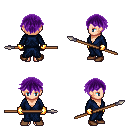
a pixel art fantasy rpg character, female body template, human, light skin, blue robe, teal pants, purple short bangs hairstyle, gold gloves, brown shoes, spear, four views (front, back, left, right), 2x2 character sprite sheet, small pixel art, hard edges, no anti-aliasing